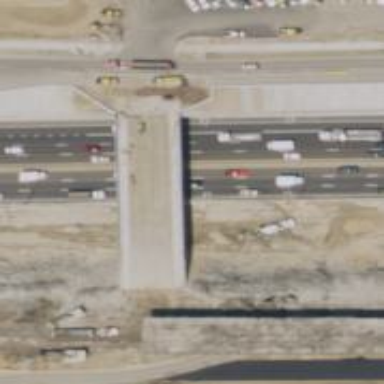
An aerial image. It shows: Asphalt motorway.